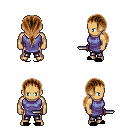
a pixel art fantasy rpg character, male body template, human, tanned skin, chain tabard jacket, metal pants, brown ponytail hairstyle, black slippers, dagger, four views (front, back, left, right), 2x2 character sprite sheet, small pixel art, hard edges, no anti-aliasing